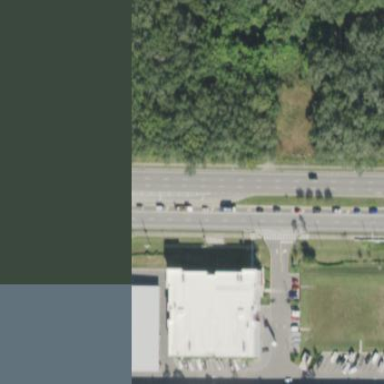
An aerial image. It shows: Commercial area with storage rental shop.